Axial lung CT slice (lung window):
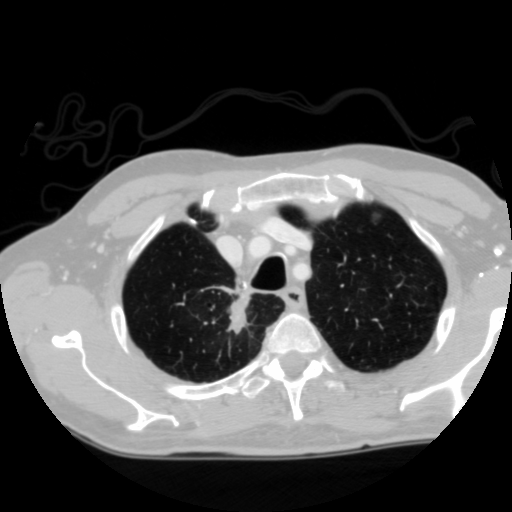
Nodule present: no